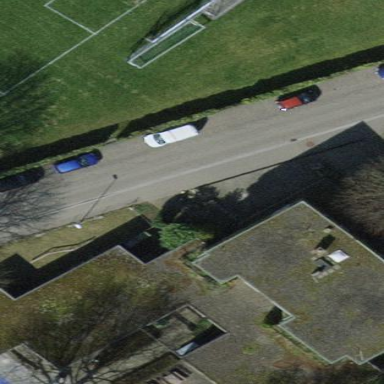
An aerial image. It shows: Flat-roofed kindergarten building.